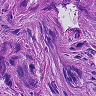
Metastatic tissue present: yes